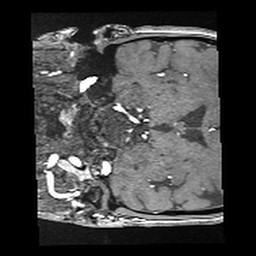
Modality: angio
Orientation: coronal
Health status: ill
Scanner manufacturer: siemens
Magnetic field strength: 3 T
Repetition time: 0.023 s
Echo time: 0.00418 s